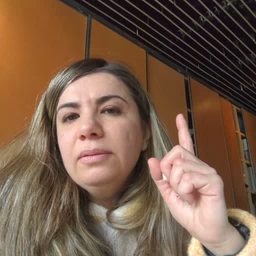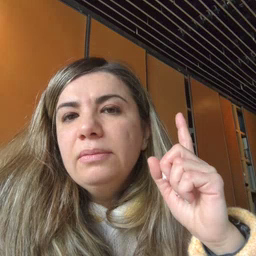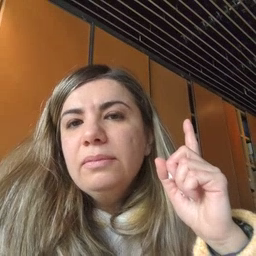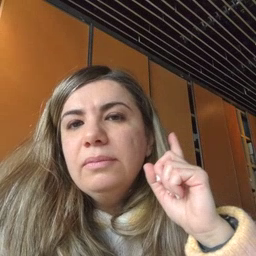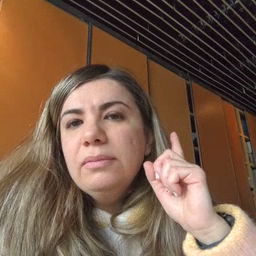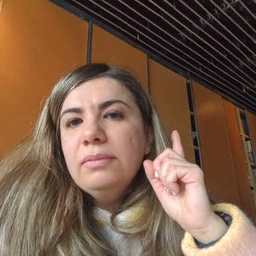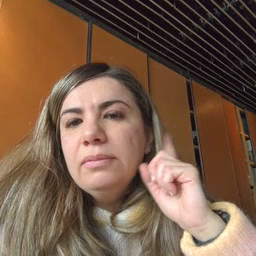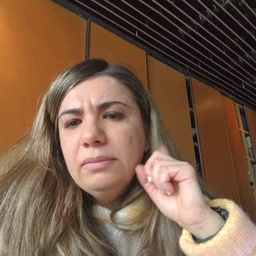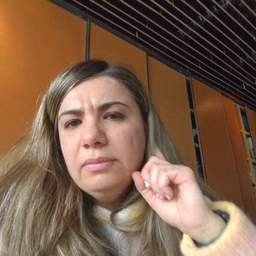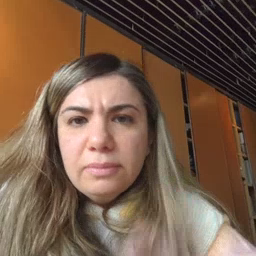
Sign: hear